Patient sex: M
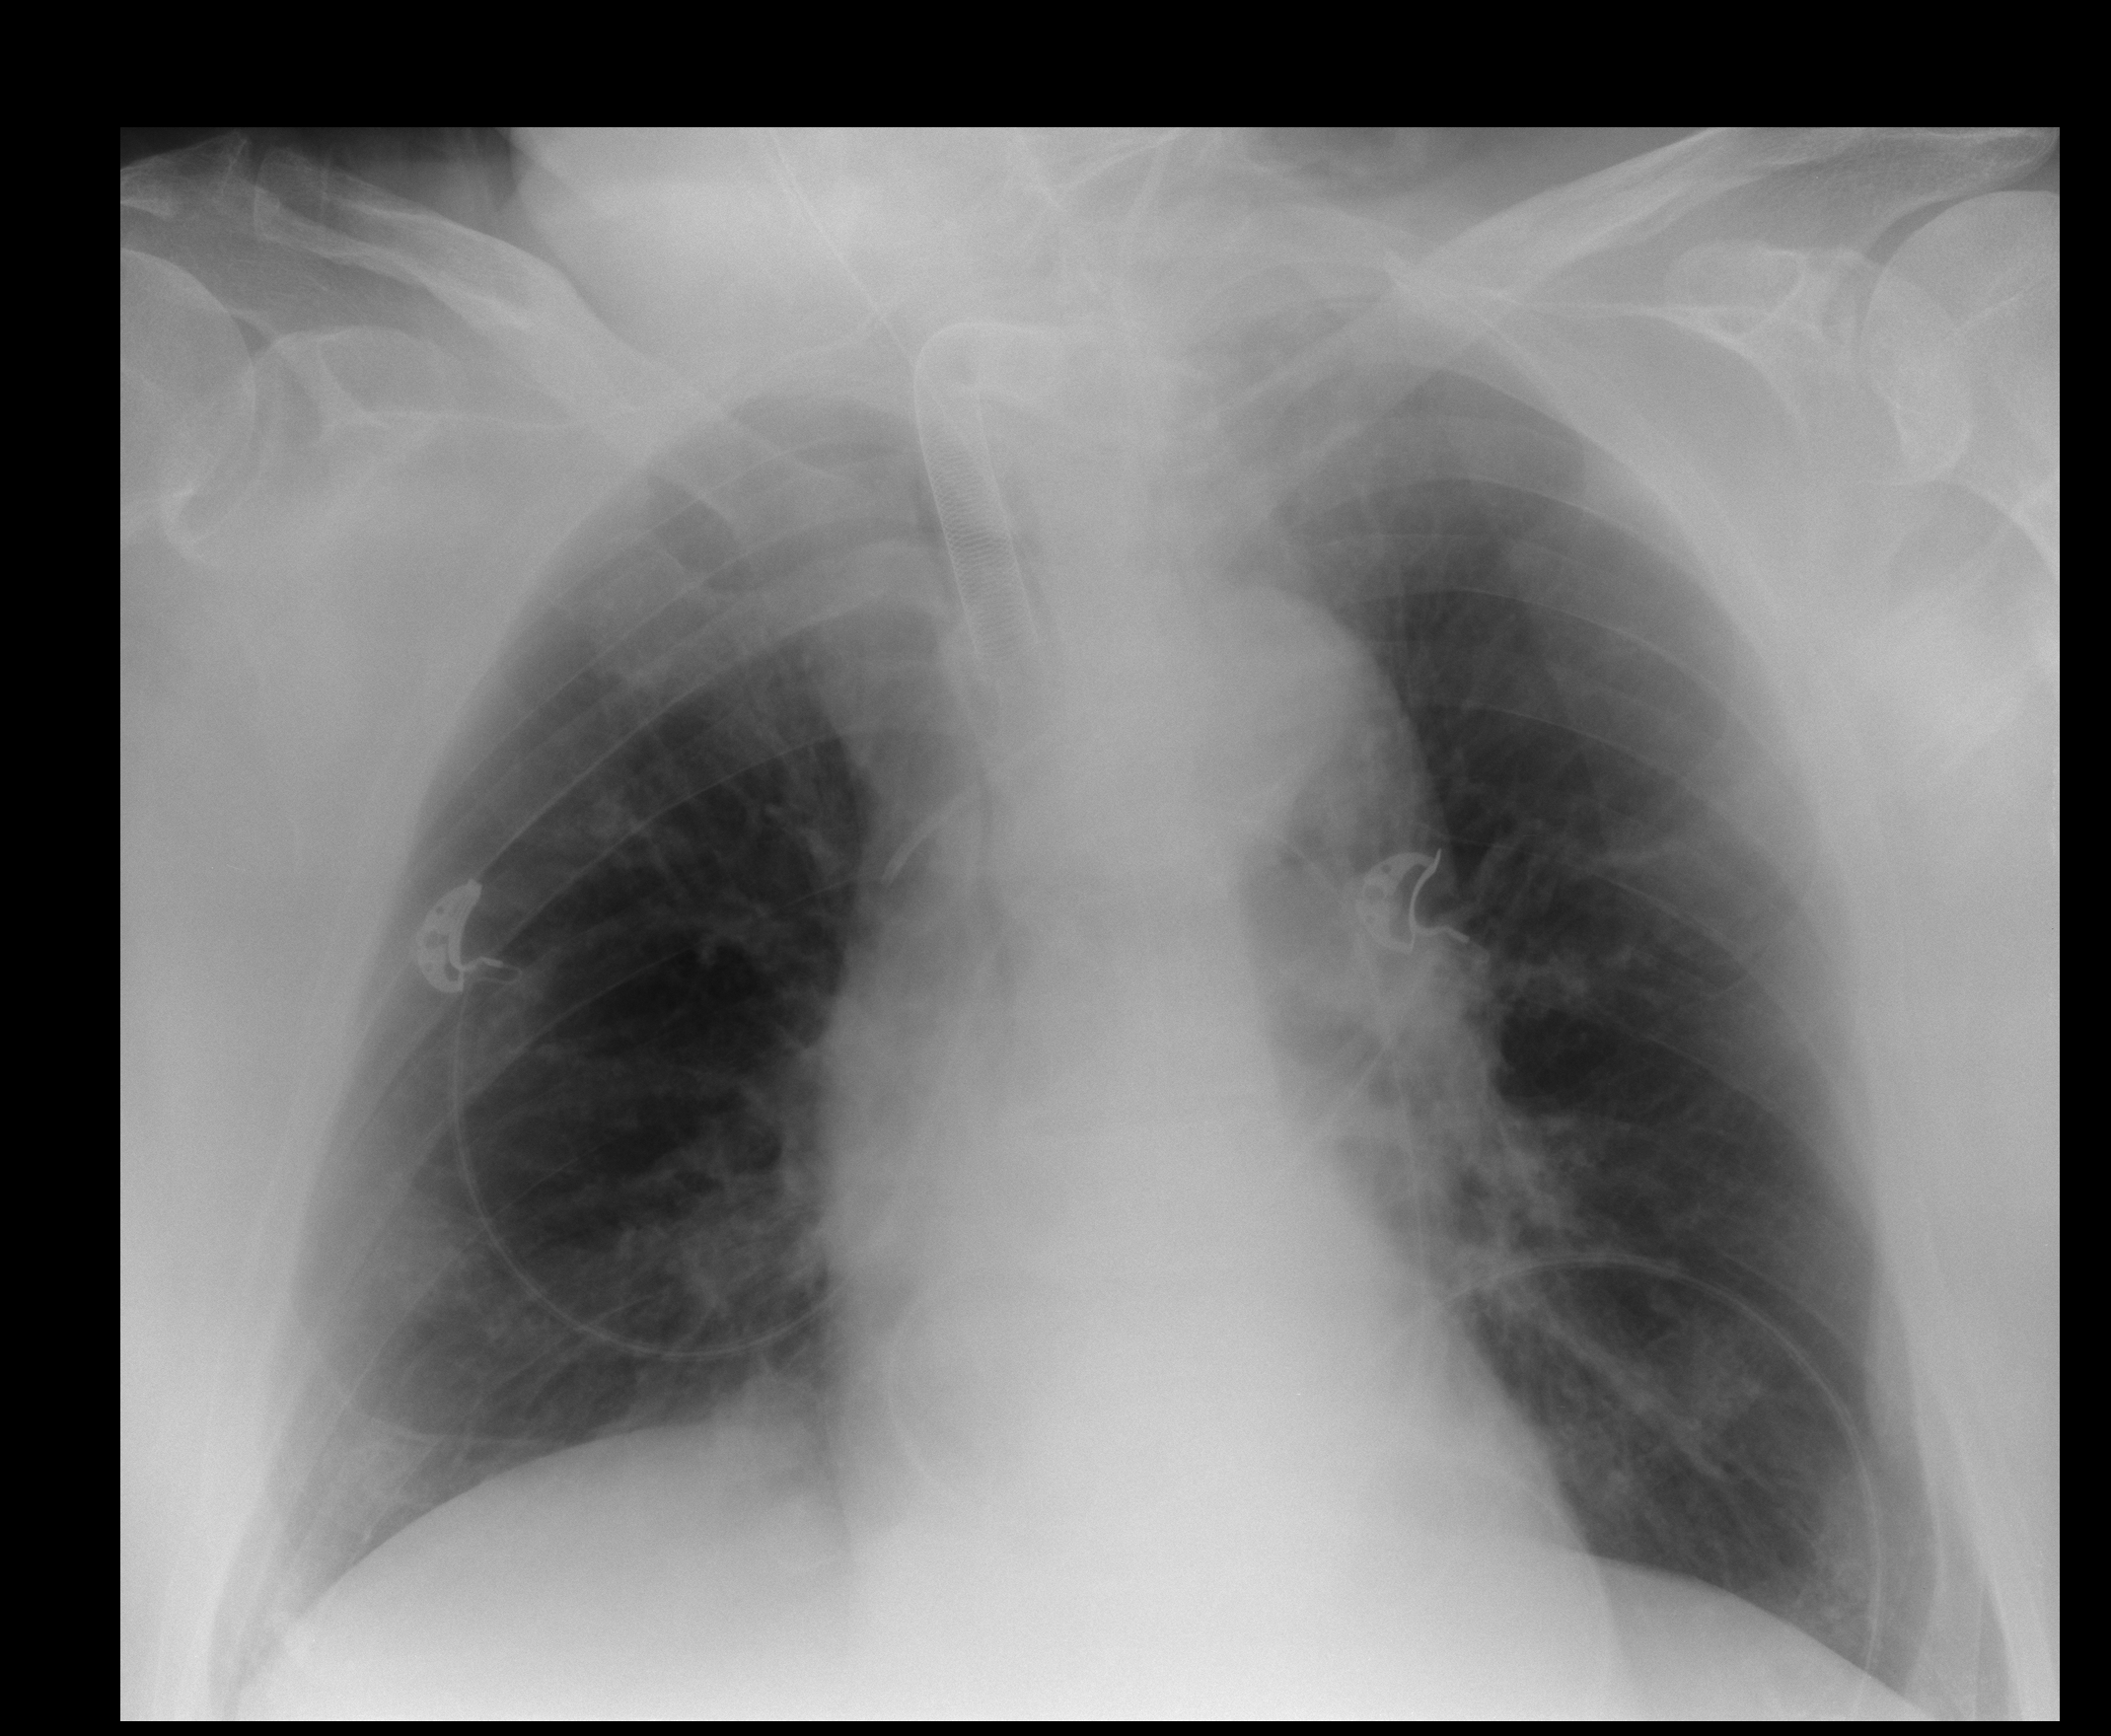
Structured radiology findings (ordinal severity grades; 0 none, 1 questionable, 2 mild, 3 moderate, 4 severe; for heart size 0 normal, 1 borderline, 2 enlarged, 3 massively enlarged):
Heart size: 1
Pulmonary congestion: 1
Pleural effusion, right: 0
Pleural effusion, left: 1
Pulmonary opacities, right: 3
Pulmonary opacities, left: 3
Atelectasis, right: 2
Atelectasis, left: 2